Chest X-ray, PA view. Patient: 29 years old, sex M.
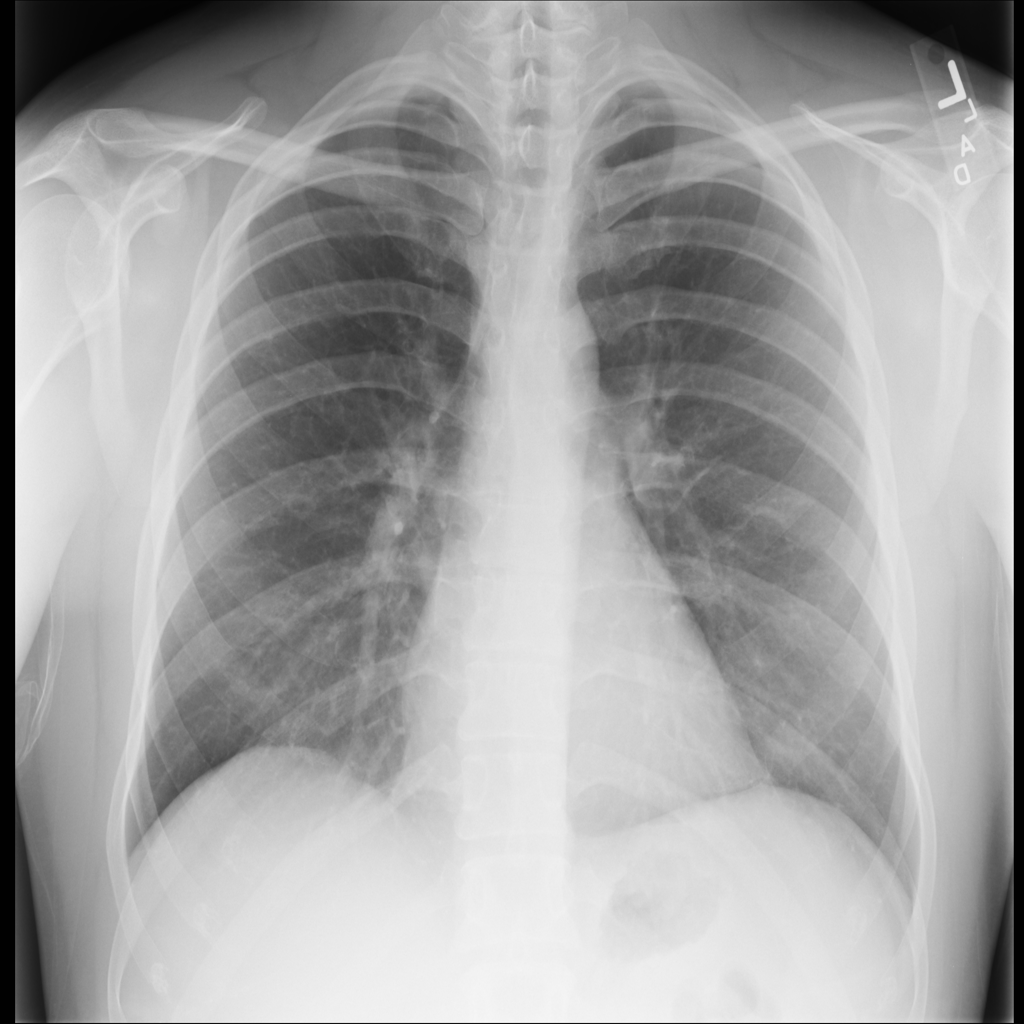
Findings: No Finding